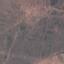
Label: HerbaceousVegetation